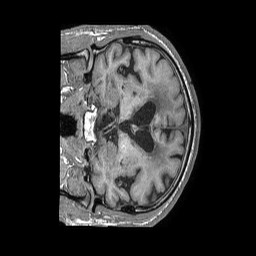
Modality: T1w
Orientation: coronal
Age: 74
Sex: female
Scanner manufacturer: philips
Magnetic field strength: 1.5 T
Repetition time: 0.007664 s
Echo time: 0.003521 s